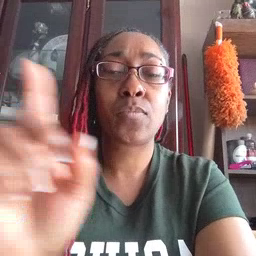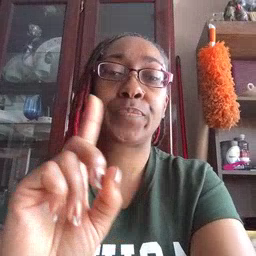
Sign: where